Question: What's the simplest way to draw a line that gets thicker and thicker to the end?
Like this:

And this is for a clock project so I want the line x and y points not to be constant, I mean that the line should spin around a point using sinus and cosinus no ctx.rotate only MATH.
Simply, how can I also make the line spin around the black spot?
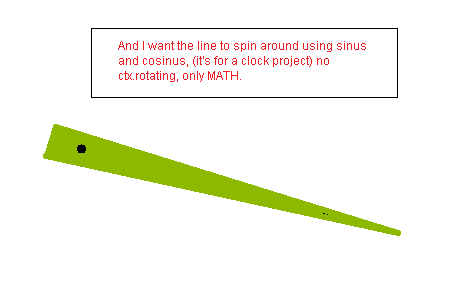
Answer: For HTML5 canvas with its origin at top left, the general formulae for a point rotated are:
'''
var x = cx + r * Math.sin(theta);
var y = cy - r * Math.cos(theta);
'''
Where '[cx, cy]' is the center point of your clock, and 'theta' is measured in radians.
For your clock handle, just use these formulae three (or four) times, depending on whether you want the handle to end at a point (i.e. a triangle) or at a line (i.e. a parallelogram).
Calculate 'theta' based on the required time, and then for each point adjust it (and pick suitable 'r') for the required shape.
See <URL> for a demo